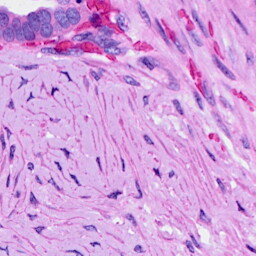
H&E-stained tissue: Ovarian